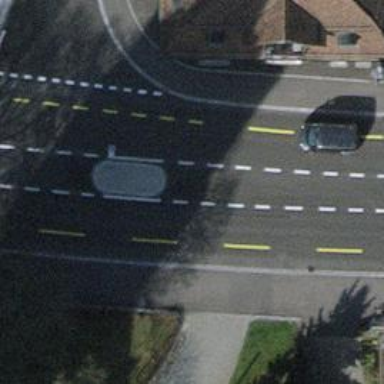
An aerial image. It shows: Traffic calming island.